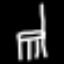
Label: chair